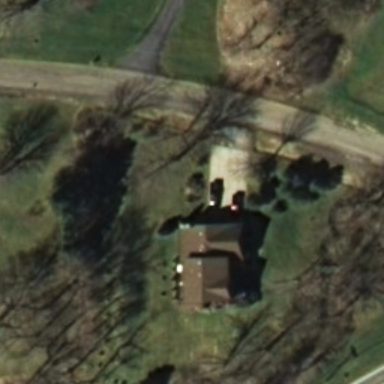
A house with orange roofs is surrounded by lawn and withered trees in the sparse residential area .